Question: I have created a Settings.bundle for my application, and I try to read the settings by the following code:
'''
NSUserDefaults *defaults = [NSUserDefaults standardUserDefaults];
if(!defaults)
{
NSLog("can not get default bundle");
}
NSString *usr = [NSString stringWithFormat:@"%@",[defaults stringForKey:@"username"]];
NSLog(usr);
'''
The output in the console is (null). I have used this before and it worked. This situation happened after I upgraded to the latest xcode for iOS. I am not sure if there is any change?
Here is the screen shot from my Settings.bundle.

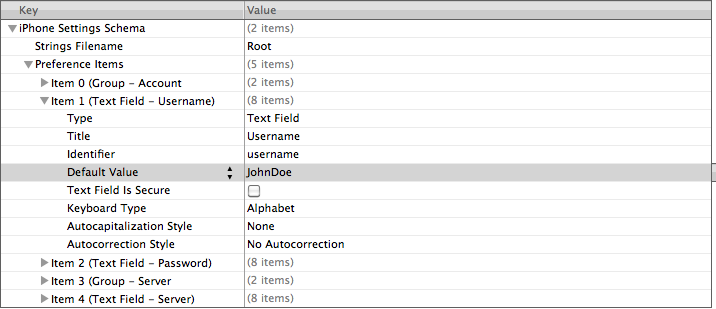
Answer: 'stringForKey:' is returning 'nil'.
It's returning 'nil' because it can't find a key for "username".
It can't find a key for "username" because the key doesn't exist in the user defaults for that app.
The key doesn't exist because either (A) it never existed, for that app, or (B) it existed but it was deleted.
(A) Can happen on the device or simulator if the app gets deleted via Springboard, or if the entire device (Simulator) gets reset. Are either of those two scenarios true?
(B) Can happen if you'd done something in your code to delete the key. Can you confirm that is not the case?